Question: What are you think, how it's made (the table)?

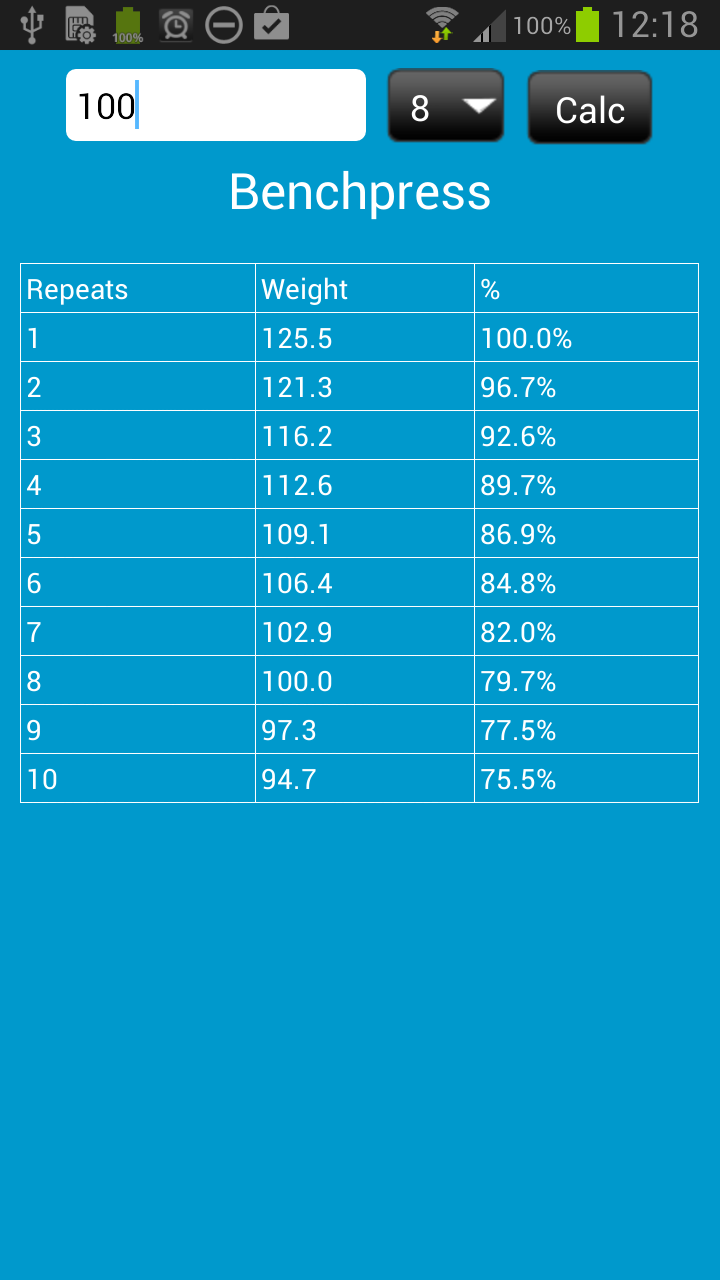
Answer: This can be simply accomplished in a layout without using any image. Always use table layout for creating Rows*Columns.

Here is your layout.
'''
<?xml version="1.0" encoding="utf-8"?>
<LinearLayout xmlns:android="http://schemas.android.com/apk/res/android"
android:layout_width="match_parent"
android:layout_height="match_parent"
android:background="#3d92ff"
android:orientation="vertical" >
<LinearLayout
android:layout_width="match_parent"
android:layout_height="wrap_content"
android:gravity="center"
android:paddingBottom="10dp"
android:paddingTop="10dp" >
<EditText
android:text="100"
android:layout_width="120dp"
android:layout_height="wrap_content" />
<Button
android:layout_width="100dp"
android:layout_height="wrap_content"
android:background="@android:drawable/btn_dropdown"
android:text="8" />
<Button
android:layout_width="70dp"
android:layout_height="wrap_content" />
</LinearLayout>
<LinearLayout
android:layout_width="match_parent"
android:layout_height="wrap_content"
android:gravity="center" >
<TextView
android:layout_width="wrap_content"
android:layout_height="wrap_content"
android:text="BenchPress"
android:textColor="#ffffff"
android:textSize="21sp" />
</LinearLayout>
<TableLayout
android:layout_width="300dp"
android:layout_height="300dp"
android:layout_marginLeft="10dp"
android:orientation="vertical" >
<TableRow
android:layout_width="match_parent"
android:layout_height="40dp"
android:background="#fff"
android:padding="1dp" >
<TextView
android:layout_width="0dp"
android:layout_height="wrap_content"
android:layout_weight="1"
android:background="#3d92ff"
android:text="Repeats"
android:textColor="#fff"
android:textSize="17sp" />
<View
android:layout_width="1dp"
android:layout_height="match_parent"
android:background="#fff" />
<TextView
android:layout_width="0dp"
android:layout_height="wrap_content"
android:layout_weight="1"
android:background="#3d92ff"
android:paddingLeft="4dp"
android:text="Weight"
android:textColor="#fff"
android:textSize="17sp" />
<View
android:layout_width="1dp"
android:layout_height="match_parent"
android:background="#fff" />
<TextView
android:layout_width="0dp"
android:layout_height="wrap_content"
android:layout_weight="1"
android:background="#3d92ff"
android:paddingLeft="4dp"
android:text="%"
android:textColor="#fff"
android:textSize="17sp" />
</TableRow>
<TableRow
android:layout_width="match_parent"
android:layout_height="40dp"
android:background="#fff"
android:padding="1dp" >
<TextView
android:layout_width="0dp"
android:layout_height="wrap_content"
android:layout_weight="1"
android:background="#3d92ff"
android:text="1"
android:textColor="#fff"
android:textSize="17sp" />
<View
android:layout_width="1dp"
android:layout_height="match_parent"
android:background="#fff" />
<TextView
android:layout_width="0dp"
android:layout_height="wrap_content"
android:layout_weight="1"
android:background="#3d92ff"
android:paddingLeft="4dp"
android:text="125.5"
android:textColor="#fff"
android:textSize="17sp" />
<View
android:layout_width="1dp"
android:layout_height="match_parent"
android:background="#fff" />
<TextView
android:layout_width="0dp"
android:layout_height="wrap_content"
android:layout_weight="1"
android:background="#3d92ff"
android:paddingLeft="4dp"
android:text="100%"
android:textColor="#fff"
android:textSize="17sp" />
</TableRow>
<TableRow
android:layout_width="match_parent"
android:layout_height="40dp"
android:background="#fff"
android:padding="1dp" >
<TextView
android:layout_width="0dp"
android:layout_height="wrap_content"
android:layout_weight="1"
android:background="#3d92ff"
android:text="1"
android:textColor="#fff"
android:textSize="17sp" />
<View
android:layout_width="1dp"
android:layout_height="match_parent"
android:background="#fff" />
<TextView
android:layout_width="0dp"
android:layout_height="wrap_content"
android:layout_weight="1"
android:background="#3d92ff"
android:paddingLeft="4dp"
android:text="125.5"
android:textColor="#fff"
android:textSize="17sp" />
<View
android:layout_width="1dp"
android:layout_height="match_parent"
android:background="#fff" />
<TextView
android:layout_width="0dp"
android:layout_height="wrap_content"
android:layout_weight="1"
android:background="#3d92ff"
android:paddingLeft="4dp"
android:text="100%"
android:textColor="#fff"
android:textSize="17sp" />
</TableRow>
<TableRow
android:layout_width="match_parent"
android:layout_height="40dp"
android:background="#fff"
android:padding="1dp" >
<TextView
android:layout_width="0dp"
android:layout_height="wrap_content"
android:layout_weight="1"
android:background="#3d92ff"
android:text="1"
android:textColor="#fff"
android:textSize="17sp" />
<View
android:layout_width="1dp"
android:layout_height="match_parent"
android:background="#fff" />
<TextView
android:layout_width="0dp"
android:layout_height="wrap_content"
android:layout_weight="1"
android:background="#3d92ff"
android:paddingLeft="4dp"
android:text="125.5"
android:textColor="#fff"
android:textSize="17sp" />
<View
android:layout_width="1dp"
android:layout_height="match_parent"
android:background="#fff" />
<TextView
android:layout_width="0dp"
android:layout_height="wrap_content"
android:layout_weight="1"
android:background="#3d92ff"
android:paddingLeft="4dp"
android:text="100%"
android:textColor="#fff"
android:textSize="17sp" />
</TableRow>
<TableRow
android:layout_width="match_parent"
android:layout_height="40dp"
android:background="#fff"
android:padding="1dp" >
<TextView
android:layout_width="0dp"
android:layout_height="wrap_content"
android:layout_weight="1"
android:background="#3d92ff"
android:text="1"
android:textColor="#fff"
android:textSize="17sp" />
<View
android:layout_width="1dp"
android:layout_height="match_parent"
android:background="#fff" />
<TextView
android:layout_width="0dp"
android:layout_height="wrap_content"
android:layout_weight="1"
android:background="#3d92ff"
android:paddingLeft="4dp"
android:text="125.5"
android:textColor="#fff"
android:textSize="17sp" />
<View
android:layout_width="1dp"
android:layout_height="match_parent"
android:background="#fff" />
<TextView
android:layout_width="0dp"
android:layout_height="wrap_content"
android:layout_weight="1"
android:background="#3d92ff"
android:paddingLeft="4dp"
android:text="100%"
android:textColor="#fff"
android:textSize="17sp" />
</TableRow>
<TableRow
android:layout_width="match_parent"
android:layout_height="40dp"
android:background="#fff"
android:padding="1dp" >
<TextView
android:layout_width="0dp"
android:layout_height="wrap_content"
android:layout_weight="1"
android:background="#3d92ff"
android:text="1"
android:textColor="#fff"
android:textSize="17sp" />
<View
android:layout_width="1dp"
android:layout_height="match_parent"
android:background="#fff" />
<TextView
android:layout_width="0dp"
android:layout_height="wrap_content"
android:layout_weight="1"
android:background="#3d92ff"
android:paddingLeft="4dp"
android:text="125.5"
android:textColor="#fff"
android:textSize="17sp" />
<View
android:layout_width="1dp"
android:layout_height="match_parent"
android:background="#fff" />
<TextView
android:layout_width="0dp"
android:layout_height="wrap_content"
android:layout_weight="1"
android:background="#3d92ff"
android:paddingLeft="4dp"
android:text="100%"
android:textColor="#fff"
android:textSize="17sp" />
</TableRow>
<TableRow
android:layout_width="match_parent"
android:layout_height="40dp"
android:background="#fff"
android:padding="1dp" >
<TextView
android:layout_width="0dp"
android:layout_height="wrap_content"
android:layout_weight="1"
android:background="#3d92ff"
android:text="1"
android:textColor="#fff"
android:textSize="17sp" />
<View
android:layout_width="1dp"
android:layout_height="match_parent"
android:background="#fff" />
<TextView
android:layout_width="0dp"
android:layout_height="wrap_content"
android:layout_weight="1"
android:background="#3d92ff"
android:paddingLeft="4dp"
android:text="125.5"
android:textColor="#fff"
android:textSize="17sp" />
<View
android:layout_width="1dp"
android:layout_height="match_parent"
android:background="#fff" />
<TextView
android:layout_width="0dp"
android:layout_height="wrap_content"
android:layout_weight="1"
android:background="#3d92ff"
android:paddingLeft="4dp"
android:text="100%"
android:textColor="#fff"
android:textSize="17sp" />
</TableRow>
<TableRow
android:layout_width="match_parent"
android:layout_height="40dp"
android:background="#fff"
android:padding="1dp" >
<TextView
android:layout_width="0dp"
android:layout_height="wrap_content"
android:layout_weight="1"
android:background="#3d92ff"
android:text="1"
android:textColor="#fff"
android:textSize="17sp" />
<View
android:layout_width="1dp"
android:layout_height="match_parent"
android:background="#fff" />
<TextView
android:layout_width="0dp"
android:layout_height="wrap_content"
android:layout_weight="1"
android:background="#3d92ff"
android:paddingLeft="4dp"
android:text="125.5"
android:textColor="#fff"
android:textSize="17sp" />
<View
android:layout_width="1dp"
android:layout_height="match_parent"
android:background="#fff" />
<TextView
android:layout_width="0dp"
android:layout_height="wrap_content"
android:layout_weight="1"
android:background="#3d92ff"
android:paddingLeft="4dp"
android:text="100%"
android:textColor="#fff"
android:textSize="17sp" />
</TableRow>
</TableLayout>
</LinearLayout>
'''